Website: apple
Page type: billing-address
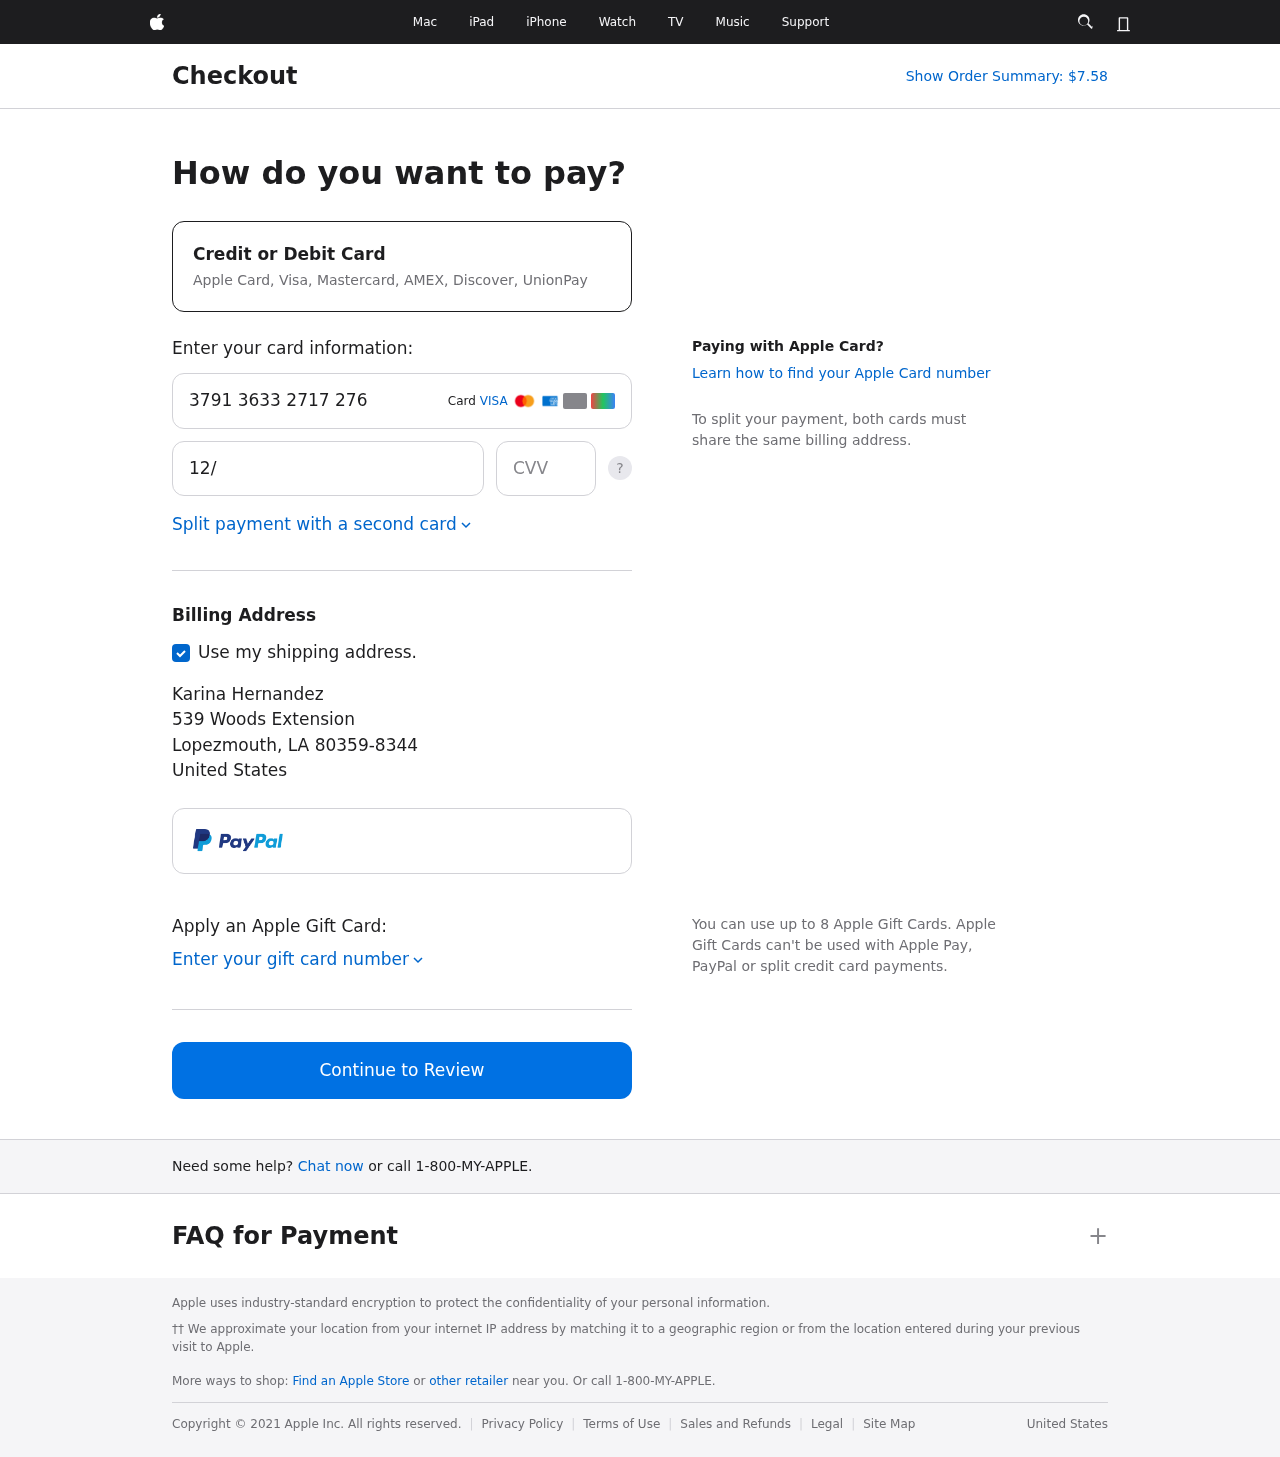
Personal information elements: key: PII_CARD_CVV
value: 5120
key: PII_CARD_EXPIRY
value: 12/26
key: PII_CARD_NUMBER
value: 3791 3633 2717 276
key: PII_CITY
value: Lopezmouth
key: PII_COUNTRY
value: United States
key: PII_FULLNAME
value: Karina Hernandez
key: PII_POSTCODE_FULL
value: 80359-8344
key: PII_STATE_ABBR
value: LA
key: PII_STREET
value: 539 Woods Extension
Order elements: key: ORDER_TOTAL
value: Show Order Summary: $7.58